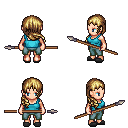
a pixel art fantasy rpg character, female body template, human, light skin, teal pirate shirt, teal pants, blonde right-swept hairstyle, gray slippers, spear, four views (front, back, left, right), 2x2 character sprite sheet, small pixel art, hard edges, no anti-aliasing